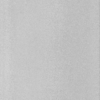
Label: dusty